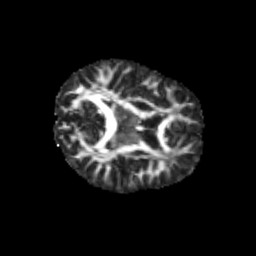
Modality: FA
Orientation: axial
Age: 11
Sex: male
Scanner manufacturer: siemens
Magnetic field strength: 3 T
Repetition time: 3.8 s
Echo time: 0.07 s